RGB frame:
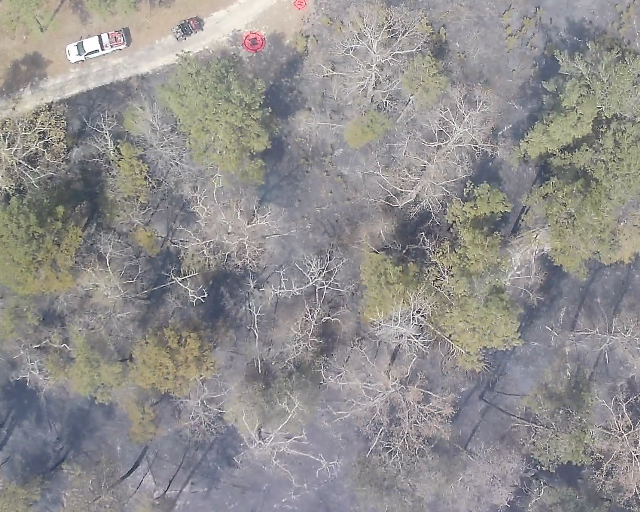
Thermal frame:
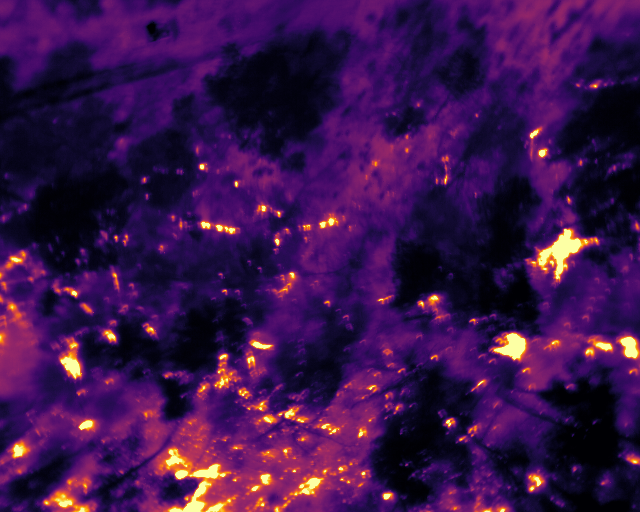
Captured: 2026-02-26 03:41:36
Pixels at or above 80 °C: 4505 (fraction of frame: 0.01375)